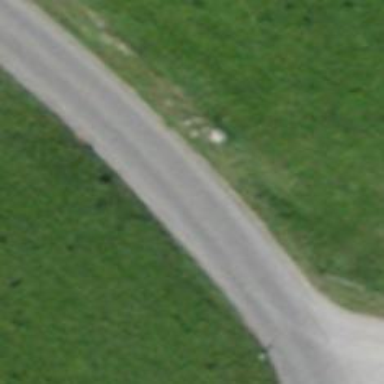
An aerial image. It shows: Unclassified road with asphalt surface.